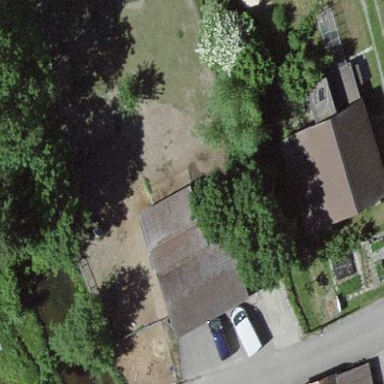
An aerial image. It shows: Garage building.